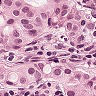
Metastatic tissue present: yes